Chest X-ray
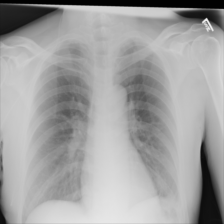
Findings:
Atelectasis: negative
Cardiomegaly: negative
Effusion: negative
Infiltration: negative
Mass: negative
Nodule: negative
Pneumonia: negative
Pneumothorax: negative
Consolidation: negative
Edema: negative
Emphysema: negative
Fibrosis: negative
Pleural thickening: negative
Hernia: negative